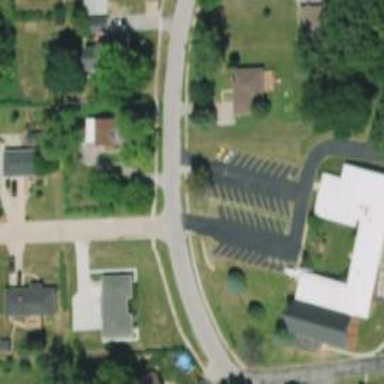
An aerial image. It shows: Residential road.